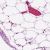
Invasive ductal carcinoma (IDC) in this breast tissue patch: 0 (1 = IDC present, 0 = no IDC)